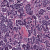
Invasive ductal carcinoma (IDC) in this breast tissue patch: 1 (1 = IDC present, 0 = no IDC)